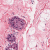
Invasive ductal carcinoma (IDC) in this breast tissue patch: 0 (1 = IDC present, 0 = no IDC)